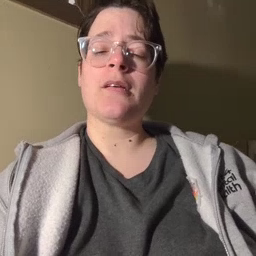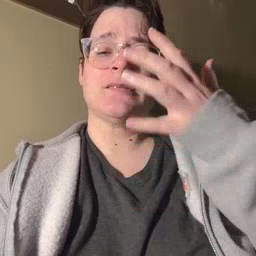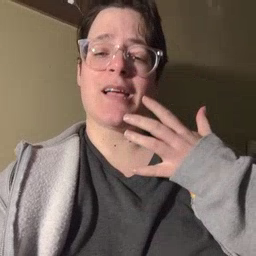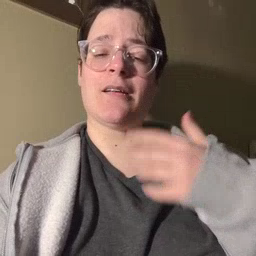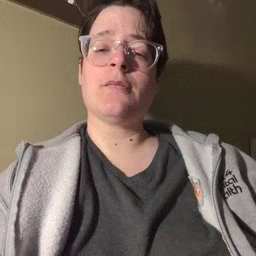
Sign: sad